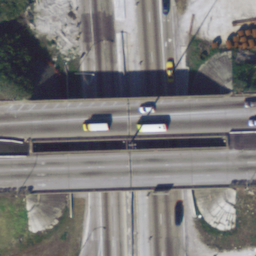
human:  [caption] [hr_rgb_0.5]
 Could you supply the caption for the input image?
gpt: An overpass with a road go across another two vertically .

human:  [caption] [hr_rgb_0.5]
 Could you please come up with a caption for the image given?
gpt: A road go across another two vertically with some cars on the roads .

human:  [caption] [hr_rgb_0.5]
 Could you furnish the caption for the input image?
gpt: An overpass with a road go across another two vertically with some plants surounded the roads .

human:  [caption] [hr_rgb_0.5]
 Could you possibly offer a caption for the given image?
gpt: An overpass with a road go across another two vertically with some cars on the roads .

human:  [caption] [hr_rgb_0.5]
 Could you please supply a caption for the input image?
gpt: A road go across another two with some cars on the roads .